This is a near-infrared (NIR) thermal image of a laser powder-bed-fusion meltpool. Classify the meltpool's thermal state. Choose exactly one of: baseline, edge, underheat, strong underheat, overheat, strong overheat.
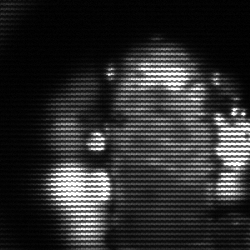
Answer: strong underheat